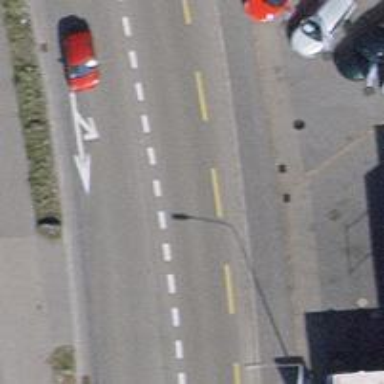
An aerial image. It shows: Secondary road with asphalt surface and separate sidewalk.